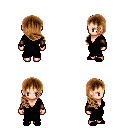
a pixel art fantasy rpg character, female body template, human, light skin, gray robe, magenta pants, brown right-swept hairstyle, leather bracers, black slippers, four views (front, back, left, right), 2x2 character sprite sheet, small pixel art, hard edges, no anti-aliasing